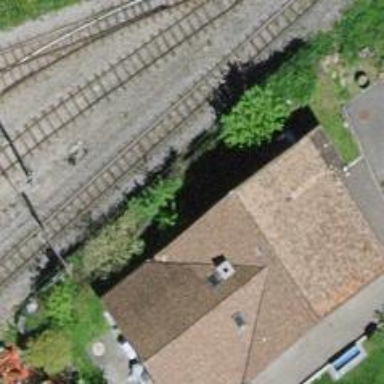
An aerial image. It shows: Narrow-gauge railway track with one electrified contact line.